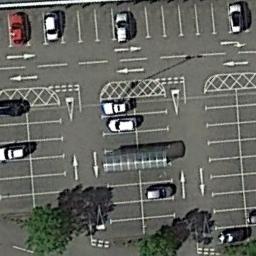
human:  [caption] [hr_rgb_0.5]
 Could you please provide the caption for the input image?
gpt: Six rows of cars were parked in the parking lot .

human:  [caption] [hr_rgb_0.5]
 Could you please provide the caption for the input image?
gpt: There are some cars on the parking lot .

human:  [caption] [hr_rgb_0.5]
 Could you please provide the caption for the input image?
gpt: The parking lot has some parked cars but lots of parking spaces are still empty .

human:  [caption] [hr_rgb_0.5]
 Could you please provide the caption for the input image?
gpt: Many cars are in the parking lot .

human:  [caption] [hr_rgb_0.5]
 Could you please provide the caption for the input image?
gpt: There are some cars on the parking lot .